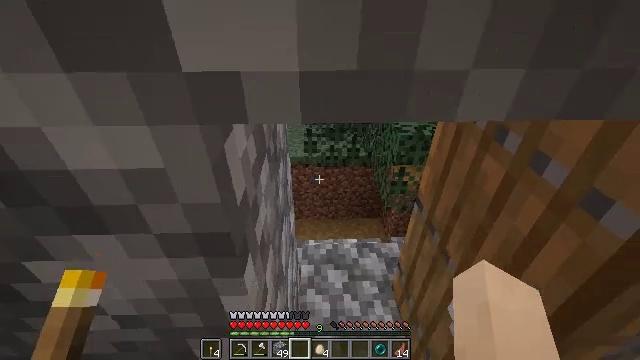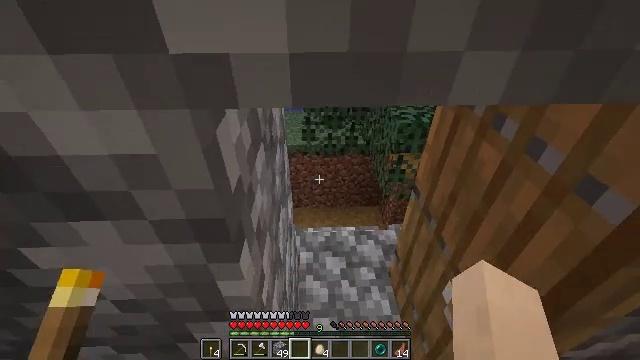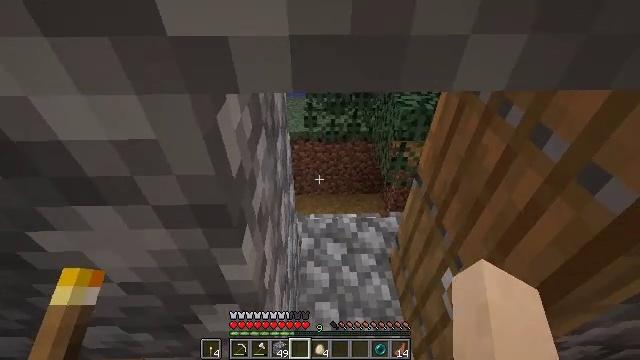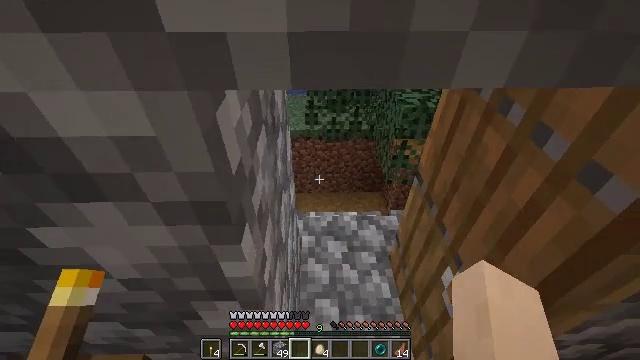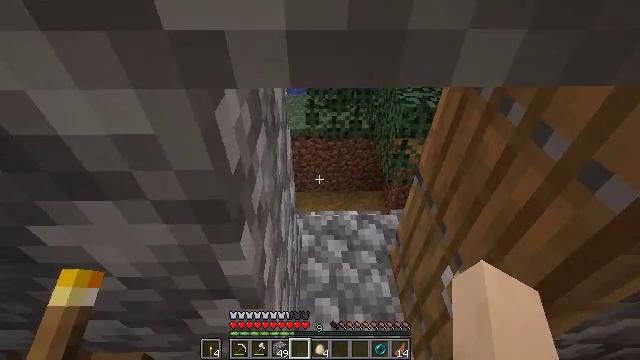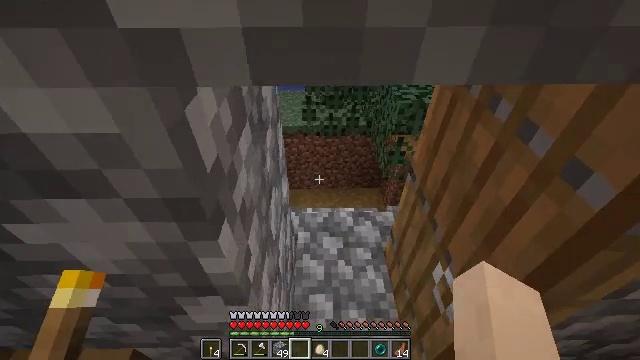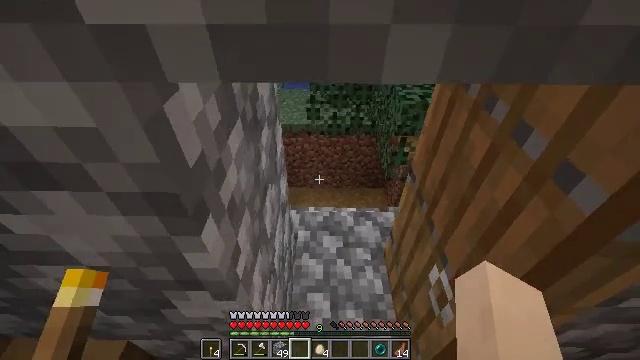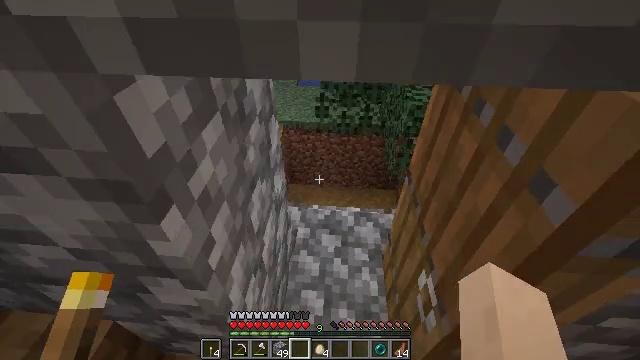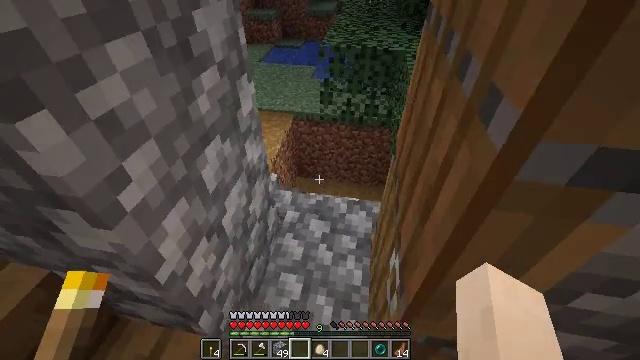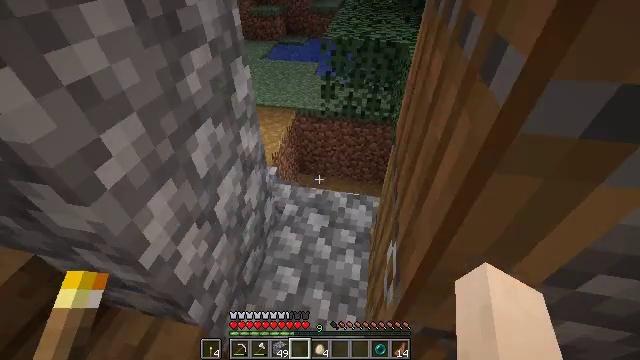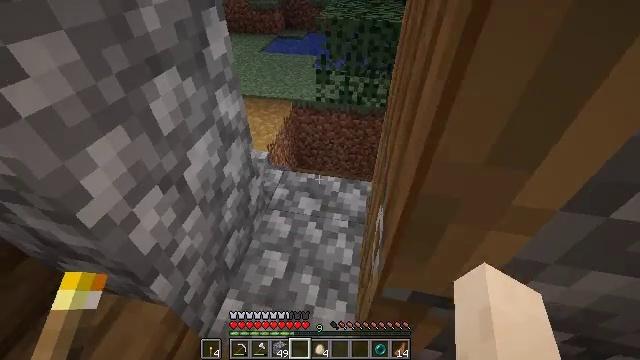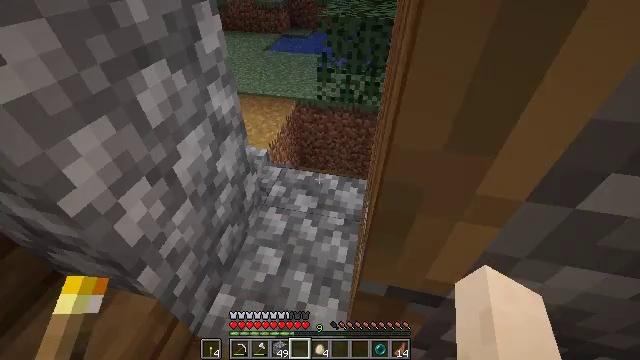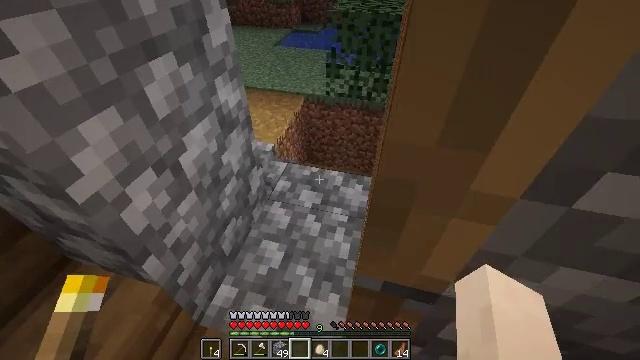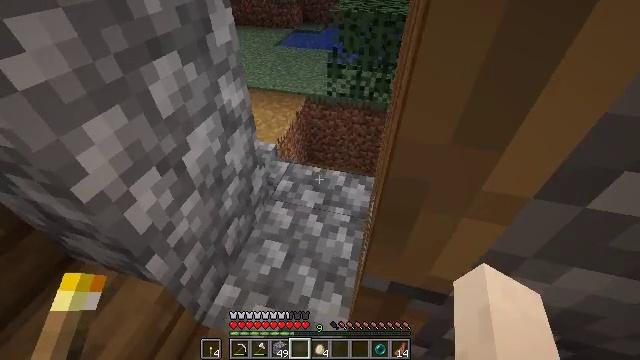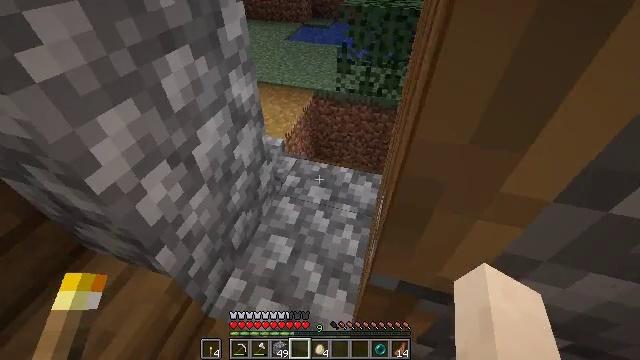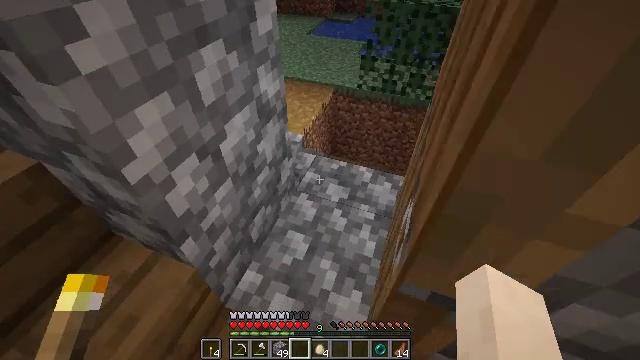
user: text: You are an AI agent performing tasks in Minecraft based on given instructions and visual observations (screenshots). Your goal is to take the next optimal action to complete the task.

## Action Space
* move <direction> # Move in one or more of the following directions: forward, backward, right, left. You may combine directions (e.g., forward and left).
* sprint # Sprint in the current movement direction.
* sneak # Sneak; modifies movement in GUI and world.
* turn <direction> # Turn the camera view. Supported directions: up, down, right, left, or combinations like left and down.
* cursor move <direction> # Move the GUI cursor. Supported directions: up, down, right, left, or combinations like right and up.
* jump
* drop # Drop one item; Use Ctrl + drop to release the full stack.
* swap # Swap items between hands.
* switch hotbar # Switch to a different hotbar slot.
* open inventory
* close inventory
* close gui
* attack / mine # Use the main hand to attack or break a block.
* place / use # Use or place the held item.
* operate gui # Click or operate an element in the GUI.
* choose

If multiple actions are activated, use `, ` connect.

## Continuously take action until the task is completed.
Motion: motion action
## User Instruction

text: Break the grass path to collect materials.
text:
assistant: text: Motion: move forward, turn down
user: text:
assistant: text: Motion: move forward, turn down
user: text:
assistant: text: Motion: move forward
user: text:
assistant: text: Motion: move forward
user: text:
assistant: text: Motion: move forward and move right
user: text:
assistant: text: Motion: move right, turn left
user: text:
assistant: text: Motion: move right, turn left
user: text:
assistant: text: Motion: move forward, turn left
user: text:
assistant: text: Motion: move forward
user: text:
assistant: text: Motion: move forward
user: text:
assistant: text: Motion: move forward, turn left
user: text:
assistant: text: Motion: move forward, turn left
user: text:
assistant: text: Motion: move forward
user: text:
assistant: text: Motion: move forward, turn left
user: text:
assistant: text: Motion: move forward, turn left
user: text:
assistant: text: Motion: move forward, turn left
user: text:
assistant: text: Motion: move forward
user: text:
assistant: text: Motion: move forward
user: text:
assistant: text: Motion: move forward, turn right
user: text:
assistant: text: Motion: move forward
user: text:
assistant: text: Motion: move forward
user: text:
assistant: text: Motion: move forward
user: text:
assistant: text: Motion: move forward, turn left
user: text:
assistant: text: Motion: move forward, turn left
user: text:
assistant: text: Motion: move forward, turn left
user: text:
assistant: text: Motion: move forward, turn left
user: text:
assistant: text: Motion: move forward, turn left
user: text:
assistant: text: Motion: move forward, turn left
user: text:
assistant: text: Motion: move forward, turn left
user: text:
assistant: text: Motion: move forward, turn left